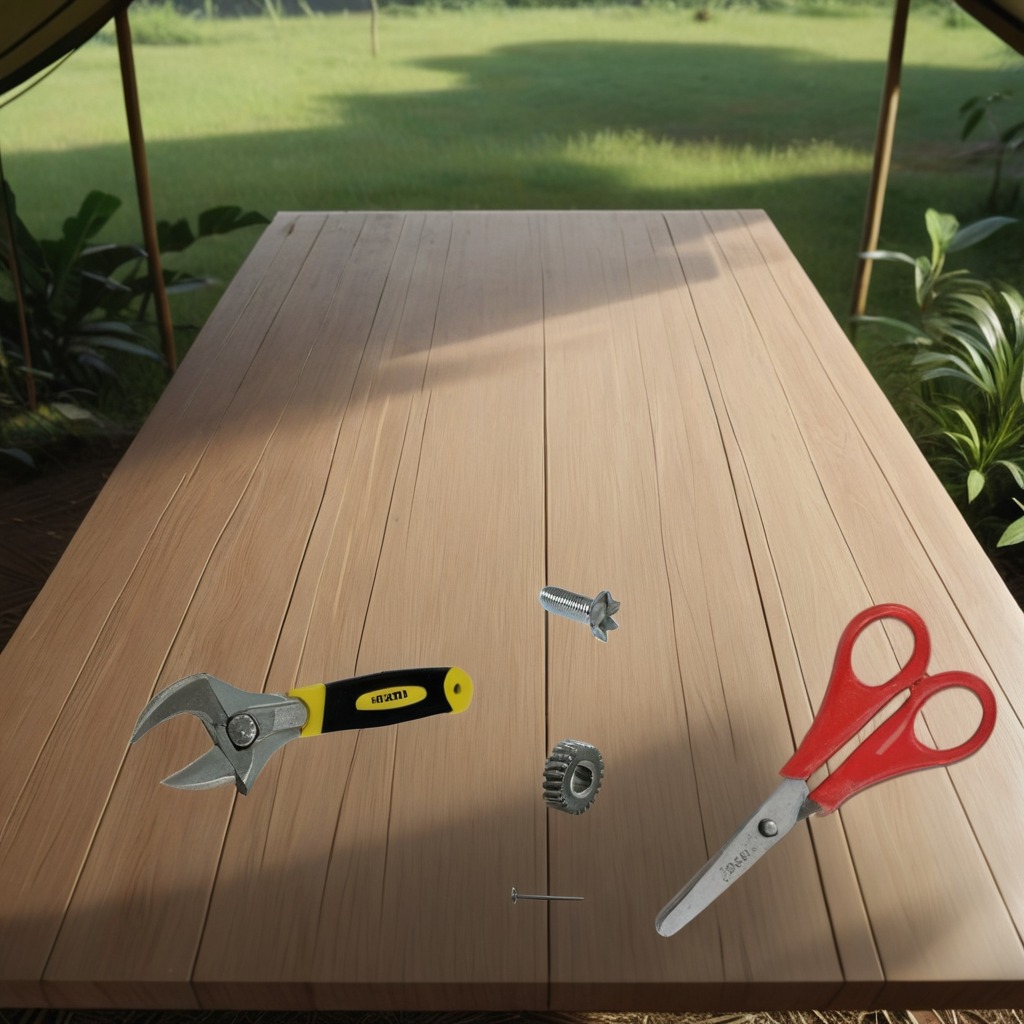
A steel gear with teeth, a metal machine screw, an iron nail, a pair of scissors, and a wrench are lying on a wooden table inside a jungle field workshop tent.